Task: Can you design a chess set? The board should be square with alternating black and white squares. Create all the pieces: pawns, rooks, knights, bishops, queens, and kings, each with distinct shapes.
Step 1953:
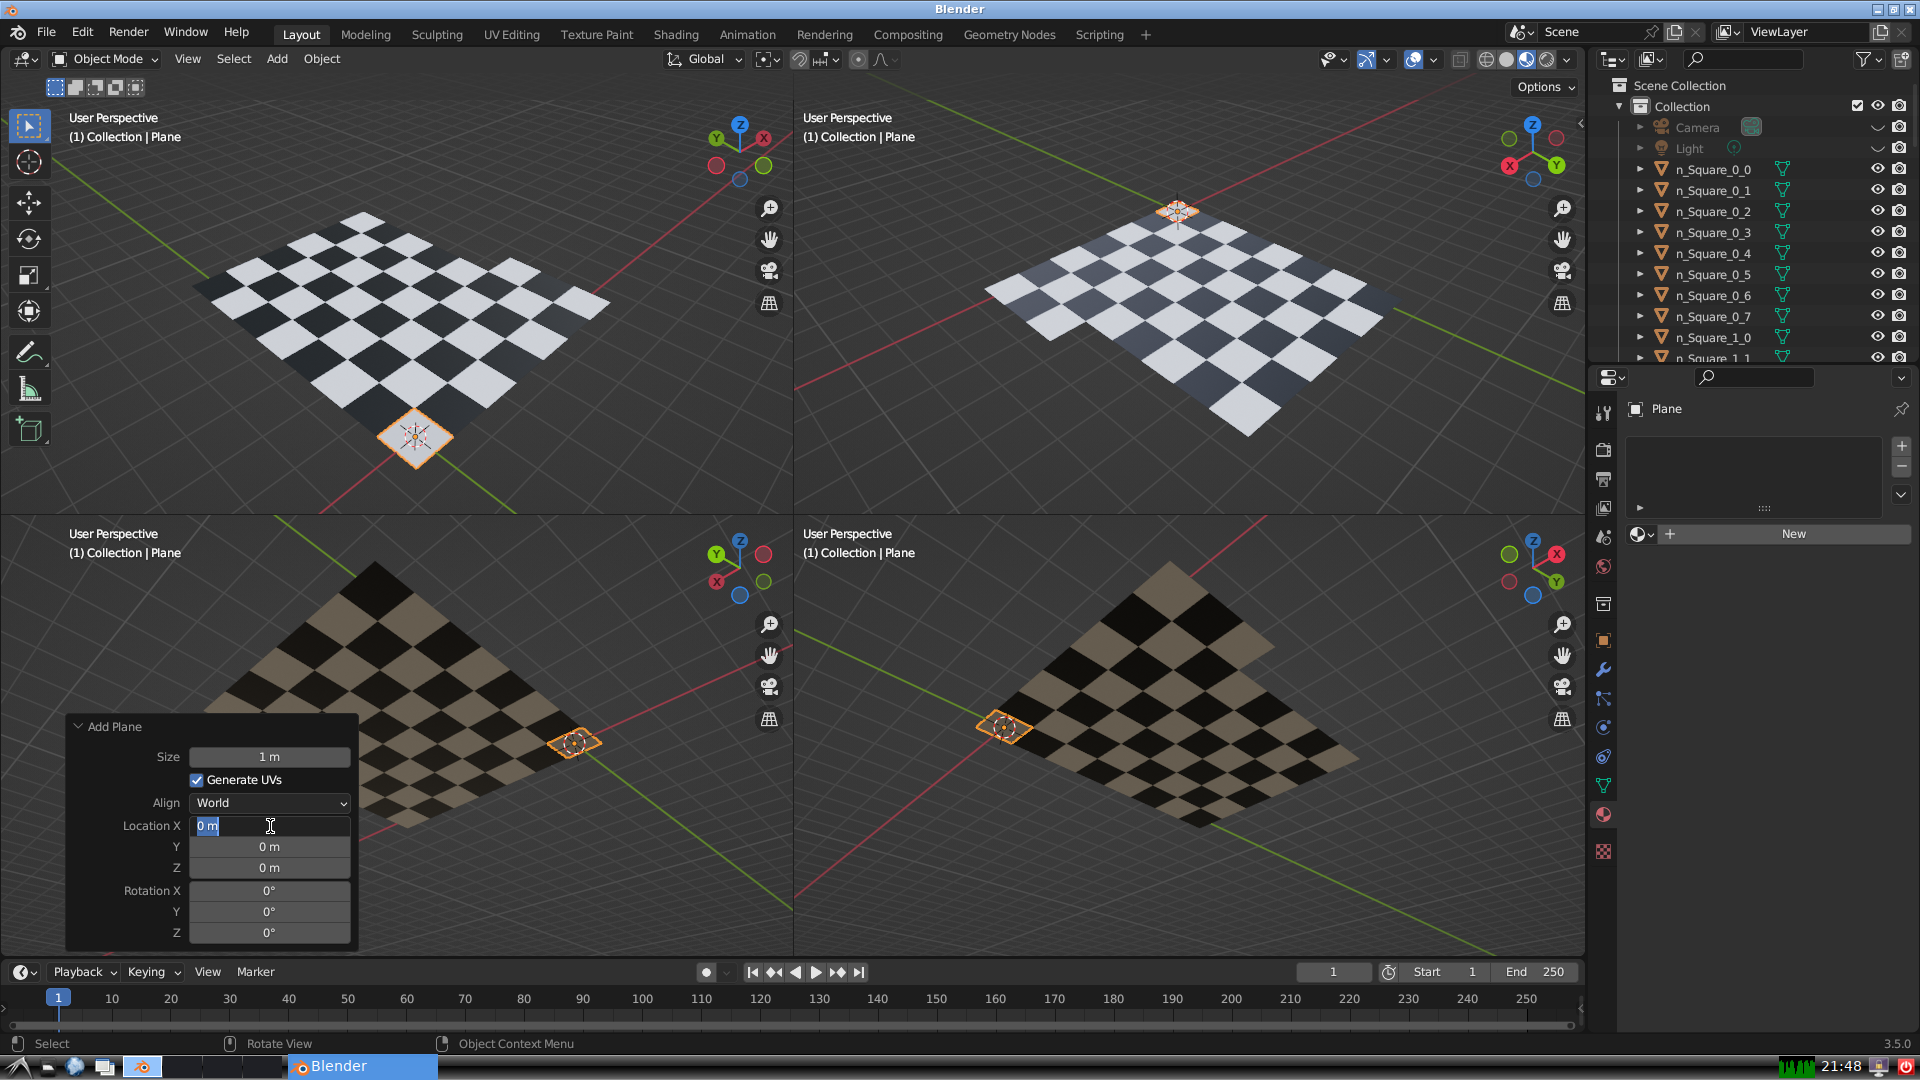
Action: input_text: 6.0